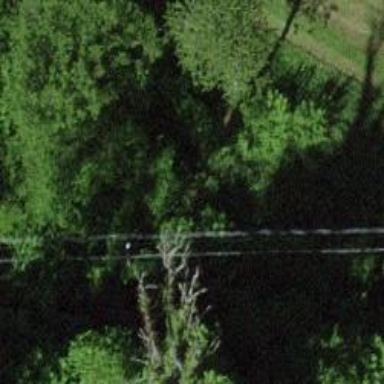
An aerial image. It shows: Utility pole as the man-made structure.